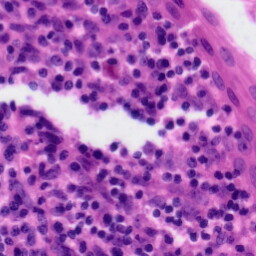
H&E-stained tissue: Tonsil